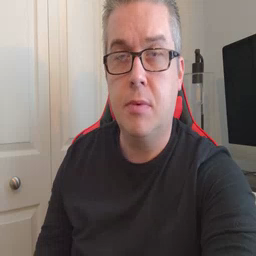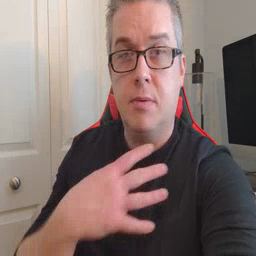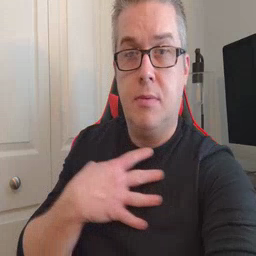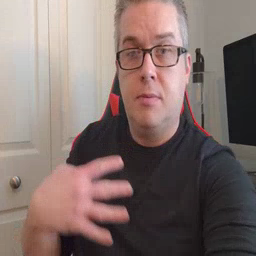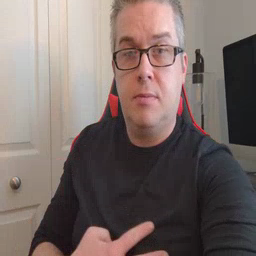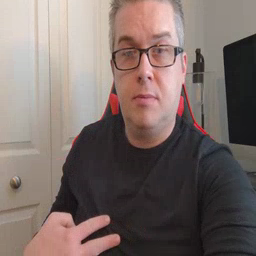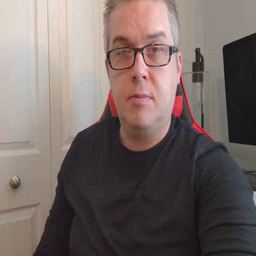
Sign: zebra